Question: I am trying to add some text after @Html.DisplayFor() helper in ASP.net MVC 5 view, but can't get it to work.
My code:
'''
@foreach (var item in Model.Changes)
{
<tr>
<td>
@Html.DisplayFor(modelItem => item.Name)
</td>
<td>
@Html.DisplayFor(modelItem => item.Value)
</td>
<td>
@Html.DisplayFor(modelItem => item.Date)
</td>
<td>
@foreach (var tag in item.Tags)
{
@Html.DisplayFor(modelItem => tag.Name)
}
</td>
</tr>
}
'''
The problem is the Tags IEnumerable. It renders like this:

I want to separate tags so that they are readable easily (eg. "Tag1, Tag2, ...") or with pipe sign (" | "). I guess this is easily done, but as I can't C#/ASP well I can't get it to work. Tried adding text just after '@Html.DisplayFor(modelItem => tag.Name)' but this gives me compilation error.
If this changes anything, Tags are added with <URL>.
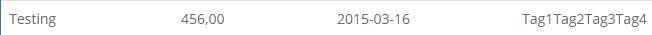
Answer: One solution could be:
'''
<td>
@foreach (var tag in item.Tags)
{
@Html.DisplayFor(modelItem => tag.Name)<text>|</text>
}
</td>
'''